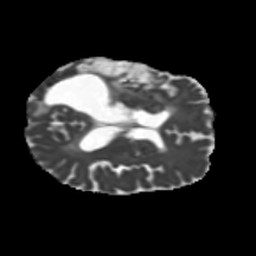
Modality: MD
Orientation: axial
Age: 65
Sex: female
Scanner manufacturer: siemens
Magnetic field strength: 3 T
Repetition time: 5.25 s
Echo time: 0.08 s